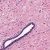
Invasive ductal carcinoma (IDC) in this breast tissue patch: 0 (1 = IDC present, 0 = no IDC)